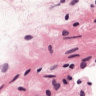
Metastatic tissue present: no